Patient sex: M
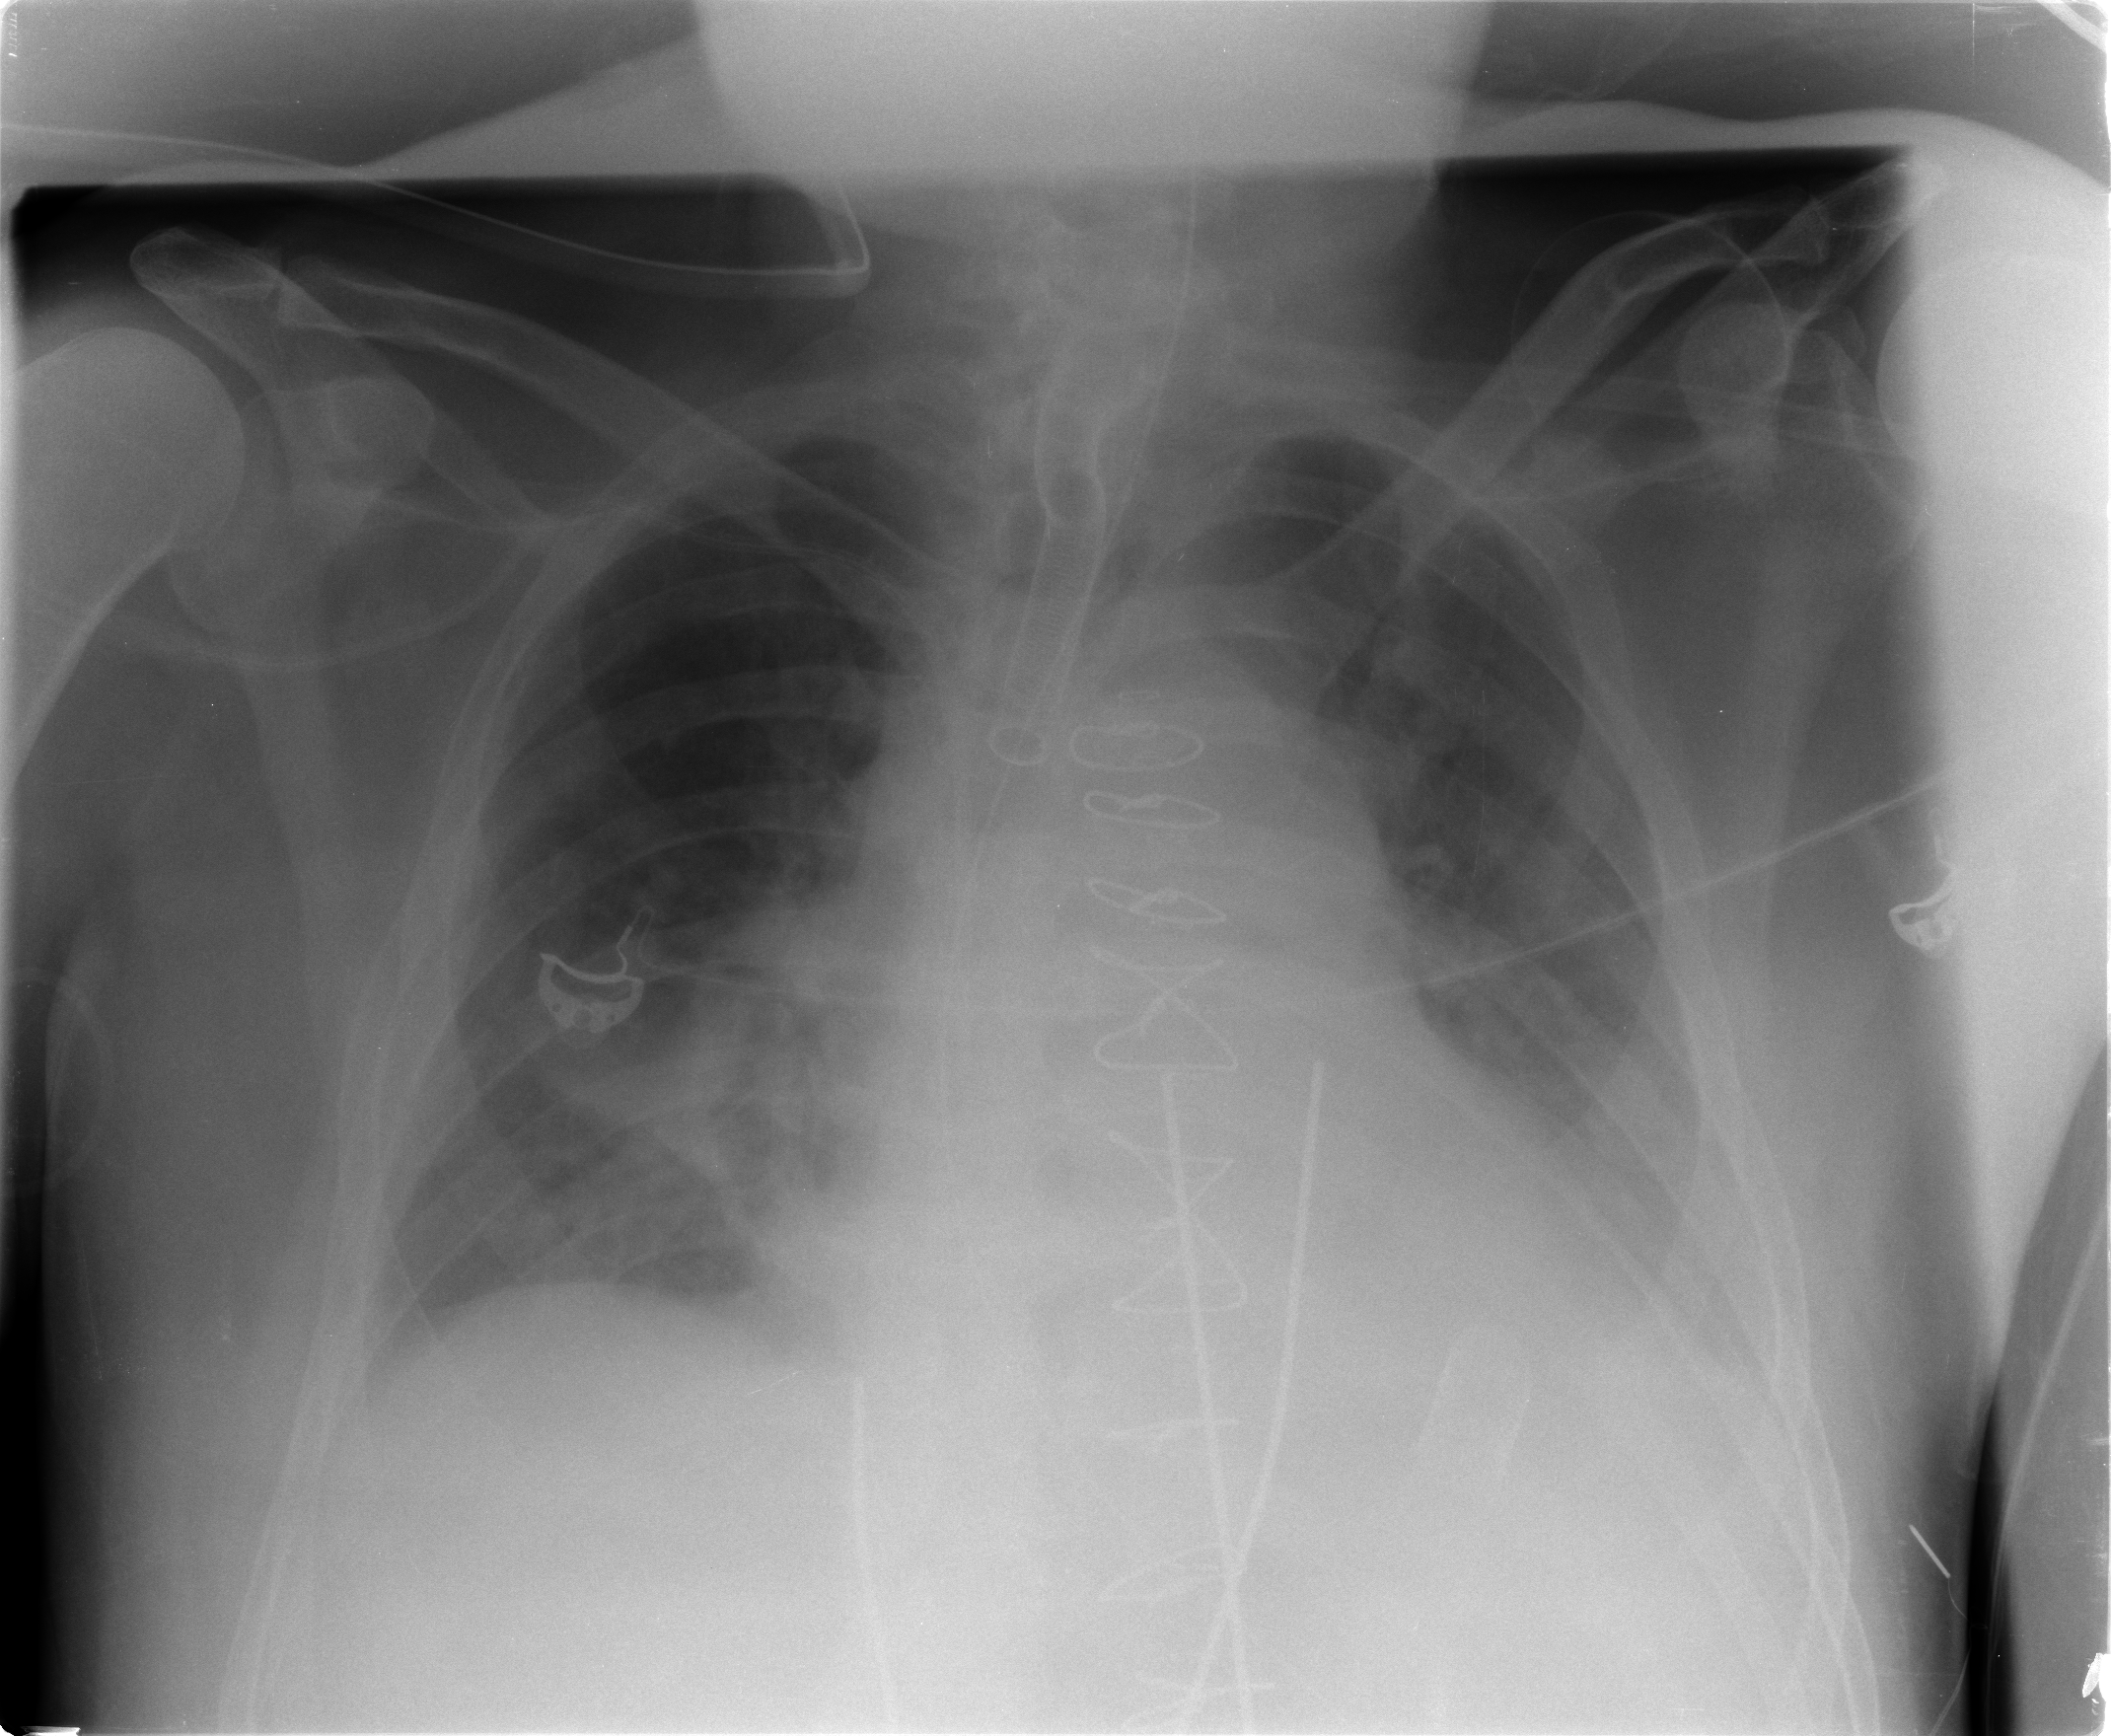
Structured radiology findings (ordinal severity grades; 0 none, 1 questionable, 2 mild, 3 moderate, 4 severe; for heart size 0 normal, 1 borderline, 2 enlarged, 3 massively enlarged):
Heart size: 2
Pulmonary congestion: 2
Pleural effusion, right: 1
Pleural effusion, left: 2
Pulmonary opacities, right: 1
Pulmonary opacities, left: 2
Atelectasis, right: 2
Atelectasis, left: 2